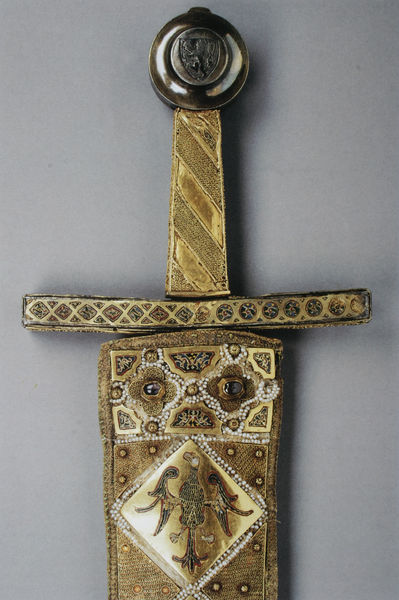
Titel: Zeremonienschwert von Kaiser Friedrich II.(Detail)
Künstler: Königliche Hofwerkstatt von Palermo
Standort: Wien
Institution: Schatzkammer
Schlagwörter: adler, blau, flügel, schatten, vogel, weiß, ausschnitt, grau, hintergrund, licht, schmuck, schwarz, rot, tier, muster, ornament, alt, band, schneide, silber, steine, flach, bestickt, gold, reich, stickerei, edelsteine, perlen, kreis, rund, detail, dekor, verzierung, streifen, metall, scheide, foto, fotografie, photographie, punkte, griff, orient, schwert, waffe, tasche, gewirkt, intarsien, photo, verziert, wappen, raute, knauf, farbfoto, leder, mittelalter, greif, löwe, gestickt, schaft, email, quadrat, kostbar, schmuckstück, punzen, tauschierung, goldfaden, schmelz, prinkwaffe, parierstange, g, ulschwert, cloisonne, roland, olifant, zellenschmelz